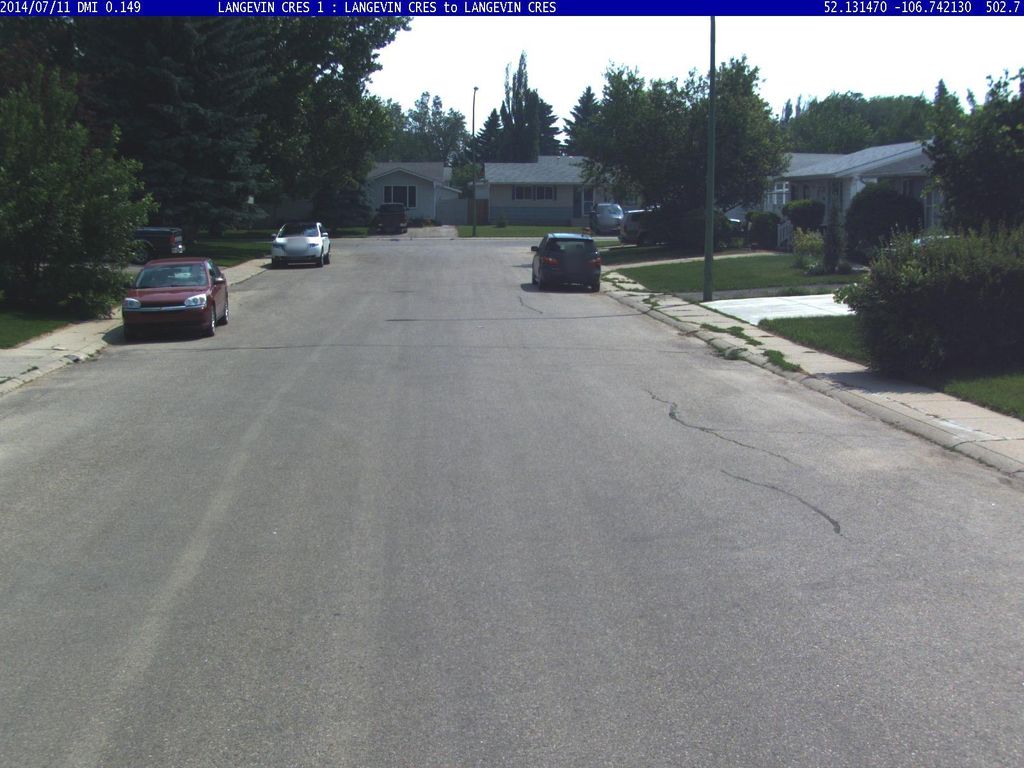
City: saskatoon